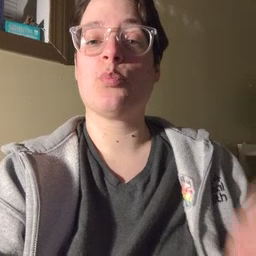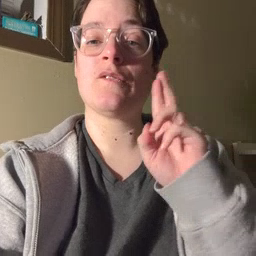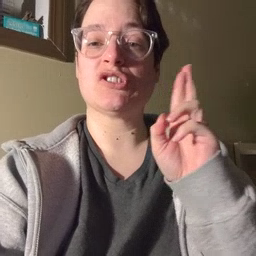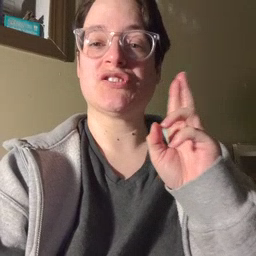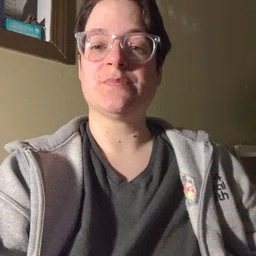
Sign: refrigerator